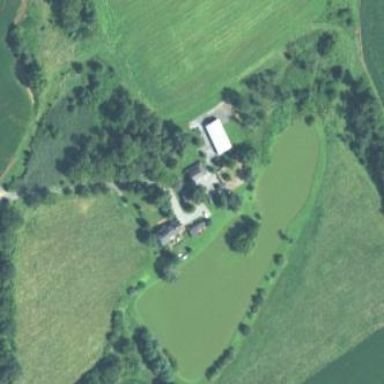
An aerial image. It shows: Farmyard area.